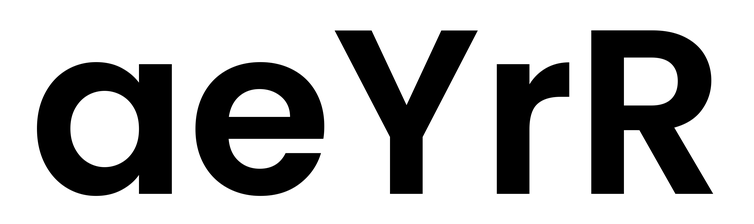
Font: Poppins-SemiBold